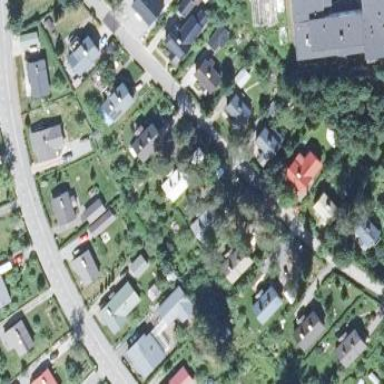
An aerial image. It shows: Residential area.